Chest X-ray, AP view. Patient: 51 years old, sex M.
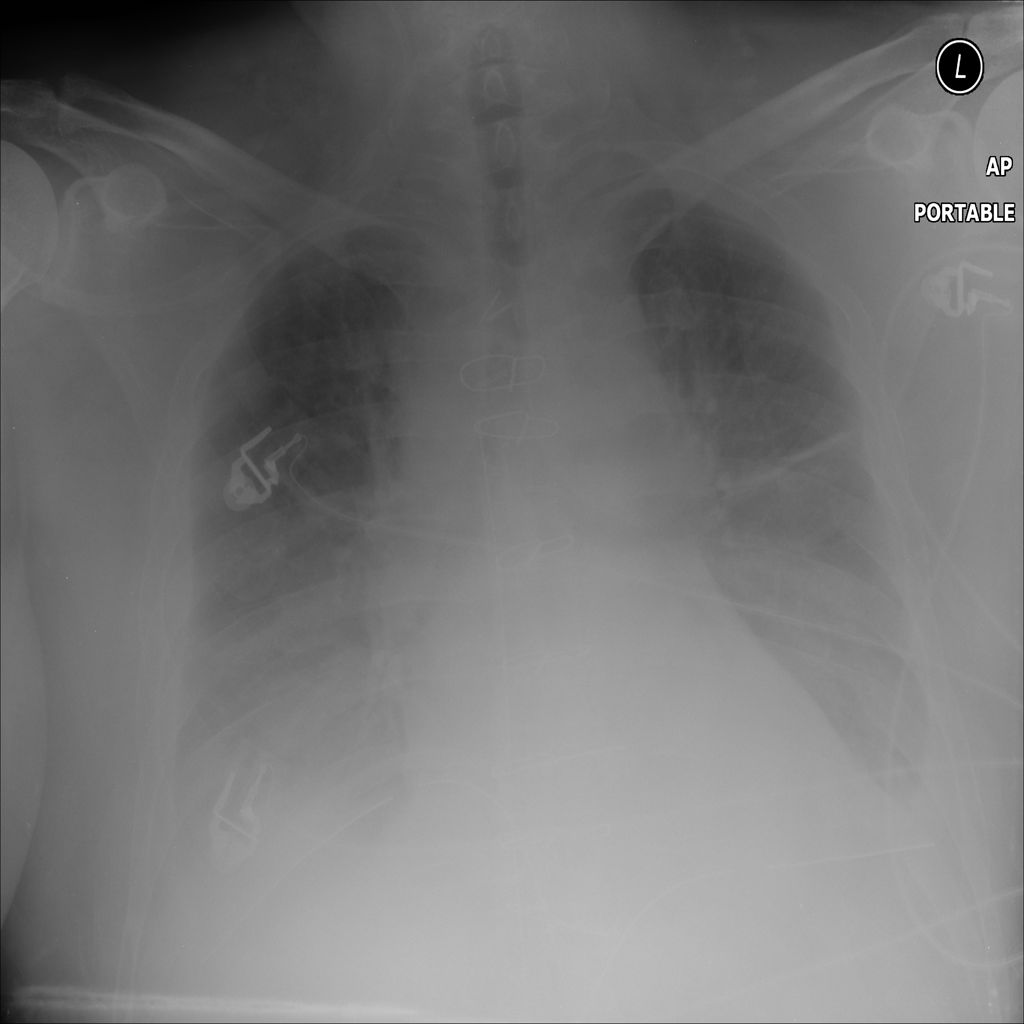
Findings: Atelectasis, Effusion, Infiltration